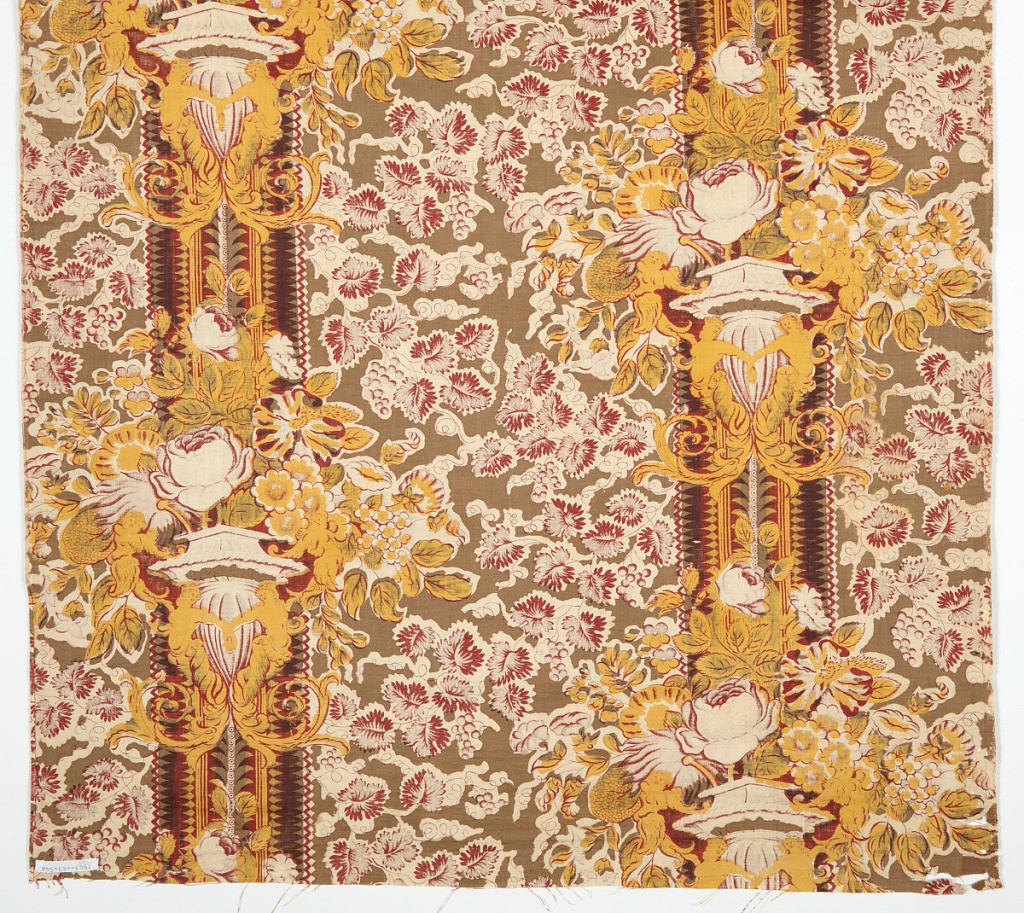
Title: Textile
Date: ca. 1830
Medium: cotton Technique: printed with engraved and relief rollers on plain weave and glazed
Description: Pillar print with continuous vertical pillars with urns of flowers and scrolls with mermaids printed in yellow and red, on a ground of ivy in red outlined in white on an olive ground. An engraved roller was used for the red, and relief rollers for the yellow and olive.